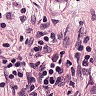
Metastatic tissue present: yes